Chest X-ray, AP view. Patient: 61 years old, sex F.
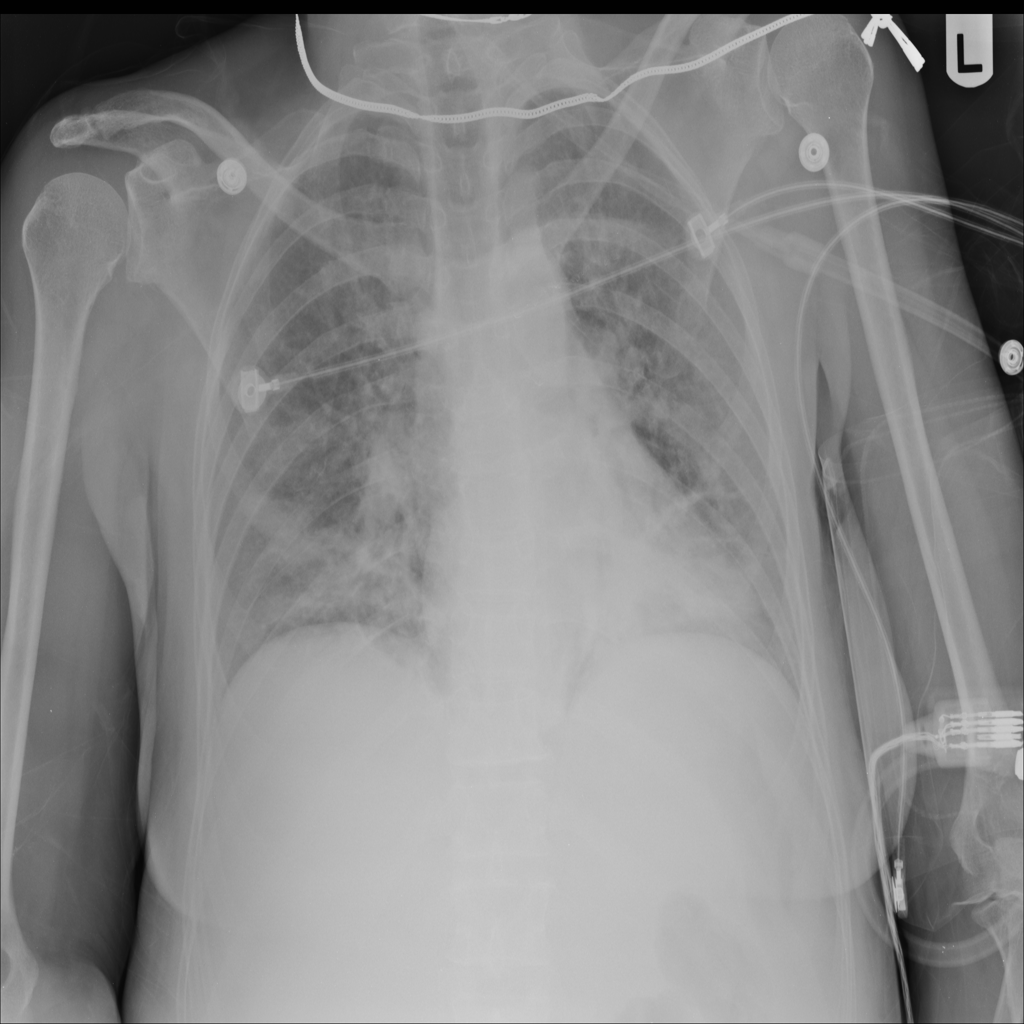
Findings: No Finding